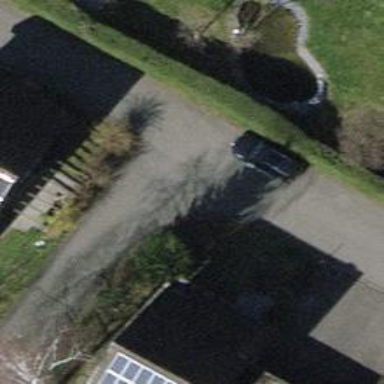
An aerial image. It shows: Asphalt road in residential area.